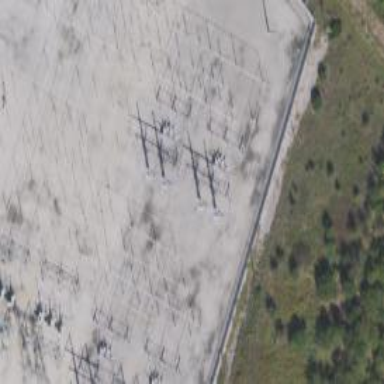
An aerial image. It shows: Switch used for power control.